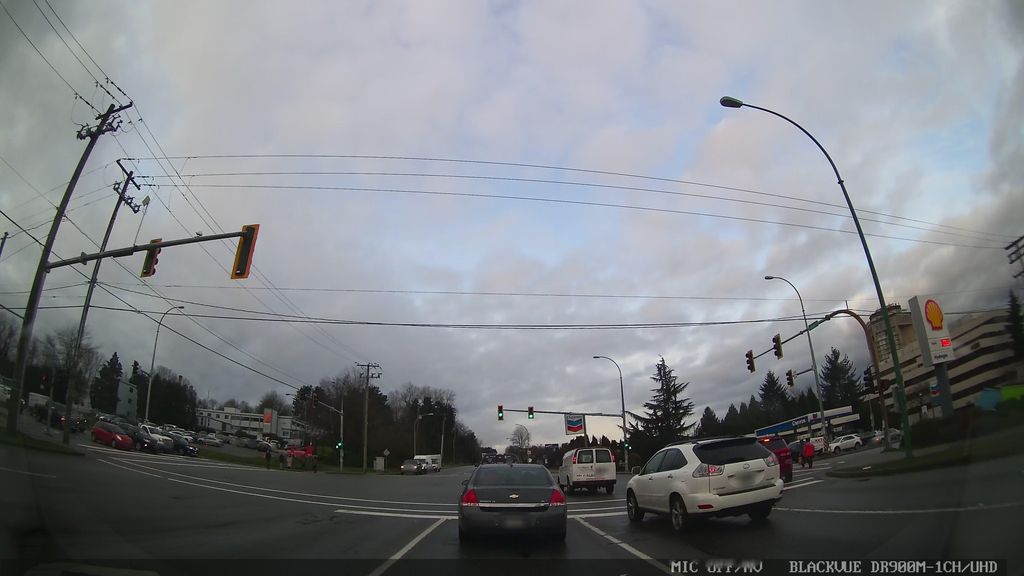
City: vancouver